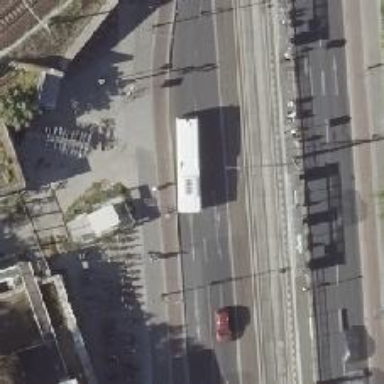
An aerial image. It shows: Traffic monitoring system is in place.